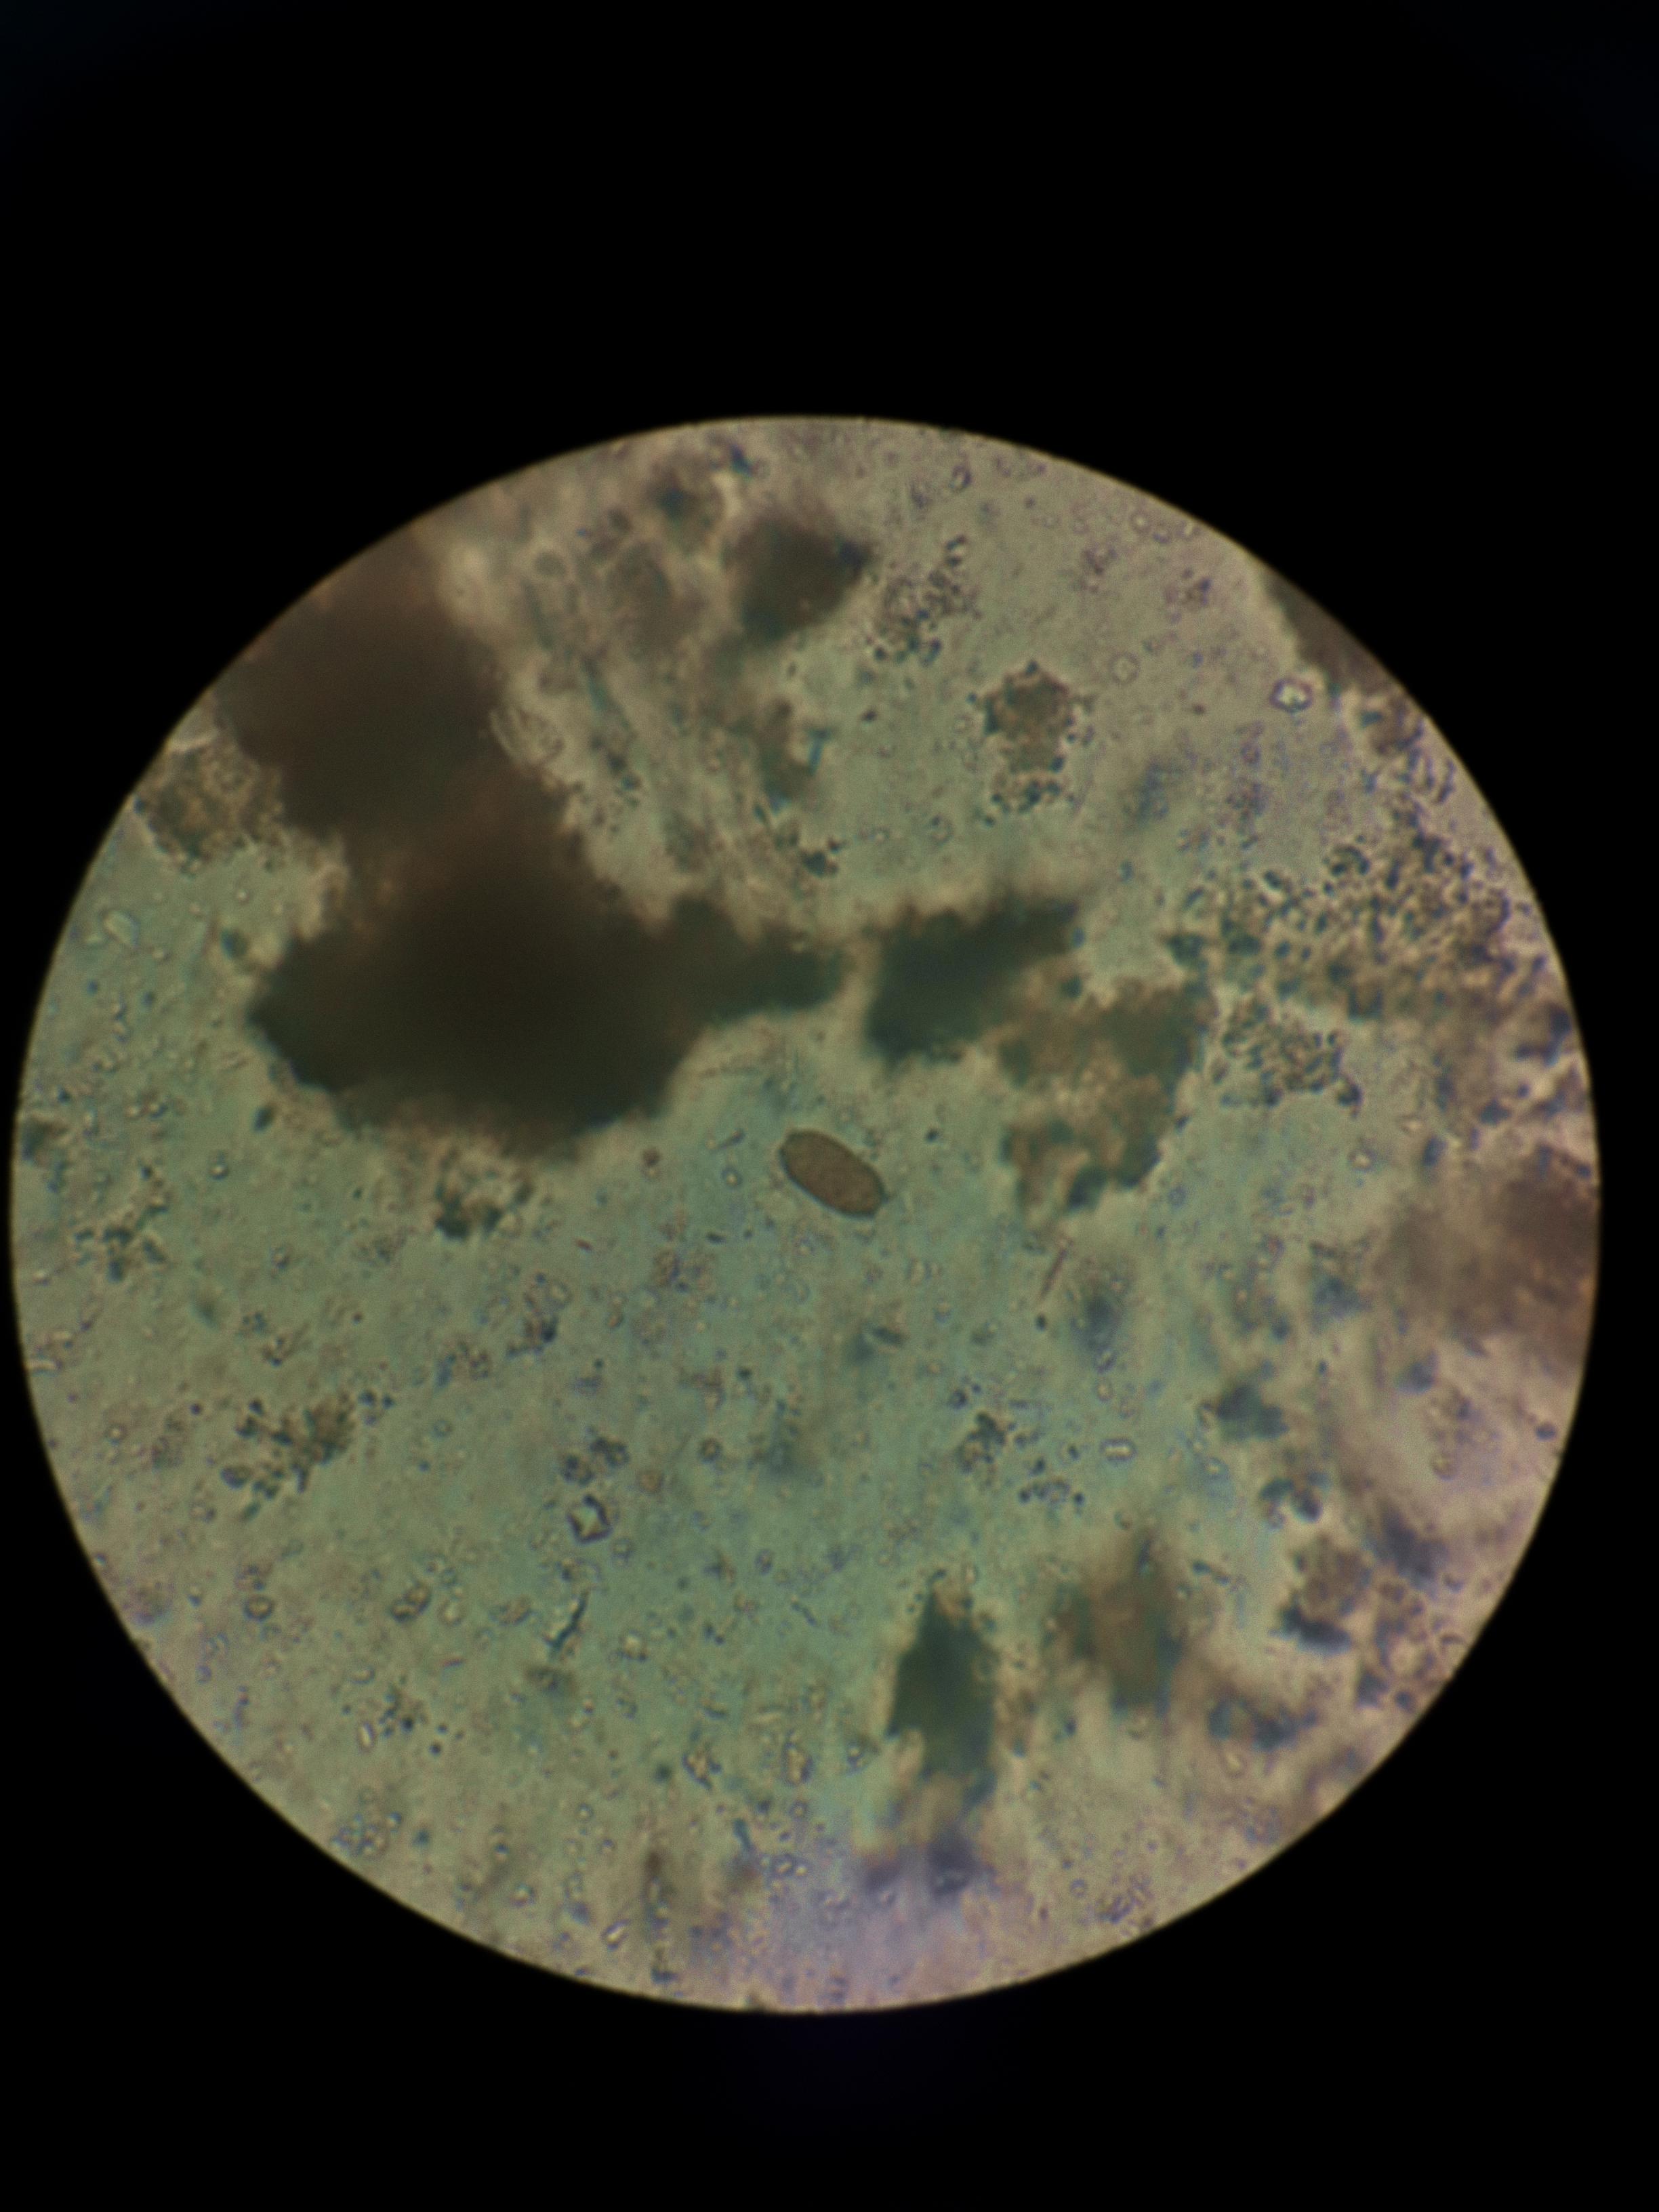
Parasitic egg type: Capillaria philippinensis